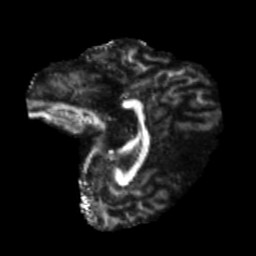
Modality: FA
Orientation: sagittal
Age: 39
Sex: female
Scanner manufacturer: siemens
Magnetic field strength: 3 T
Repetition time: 5.25 s
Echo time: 0.08 s